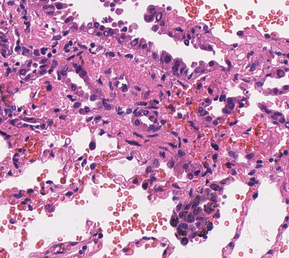
Tumor epithelial tissue: yes
Tumor-associated stroma tissue: yes
Normal tissue: no